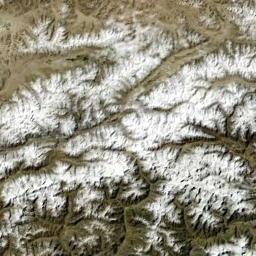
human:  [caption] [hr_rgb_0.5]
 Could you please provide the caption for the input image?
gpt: The white snow on the snow-capped mountains is veined .

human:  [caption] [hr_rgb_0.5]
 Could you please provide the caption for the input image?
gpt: The snowberg is partly covered with snow and ice and the snowberg consist of lots of ridges and valleys .

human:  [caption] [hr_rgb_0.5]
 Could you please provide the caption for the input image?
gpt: There is a lot of snow on the snowberg .

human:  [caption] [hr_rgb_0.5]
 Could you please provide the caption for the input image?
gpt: The snow berg is consist of bare land and white snow .

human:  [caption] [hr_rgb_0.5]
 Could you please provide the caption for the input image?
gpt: There are much snow and some bare land on the snowberg .